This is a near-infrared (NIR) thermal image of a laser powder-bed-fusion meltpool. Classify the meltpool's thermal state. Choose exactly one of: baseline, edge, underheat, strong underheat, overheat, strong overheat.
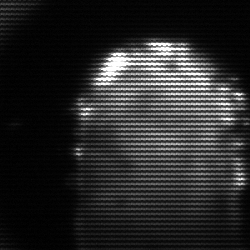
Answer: baseline